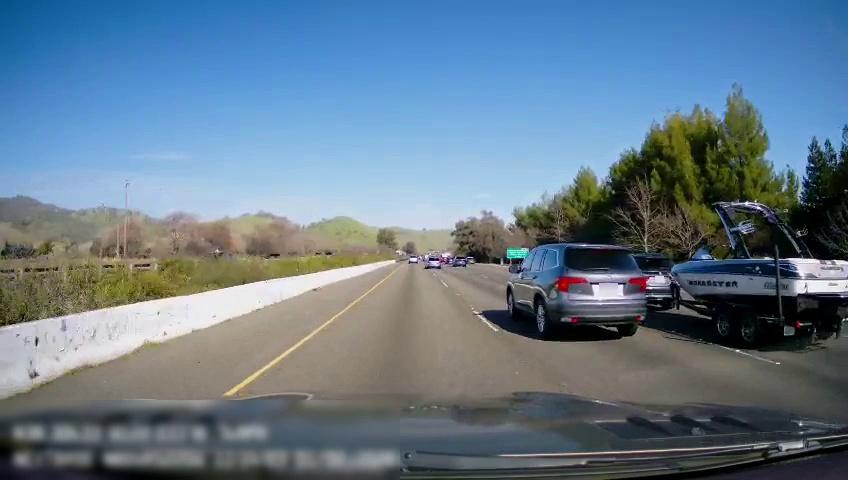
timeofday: Day
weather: Sunny
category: Drivable Space
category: Vehicles | Car
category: Vehicles | SUV
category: Vehicles | Truck
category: Vehicles | Car
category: Vehicles | SUV
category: Vehicles | SUV
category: Vehicles | Other LV
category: Vehicles | SUV
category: Vehicles | SUV
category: Lanes | Current Lane
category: Lanes | Current Lane
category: Lanes | Alternate Lane
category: Traffic | Signs